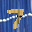
Label: 7